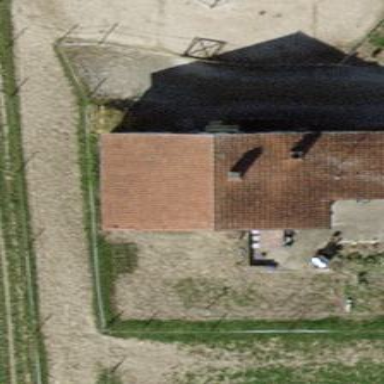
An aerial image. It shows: Farm building with gabled roof.